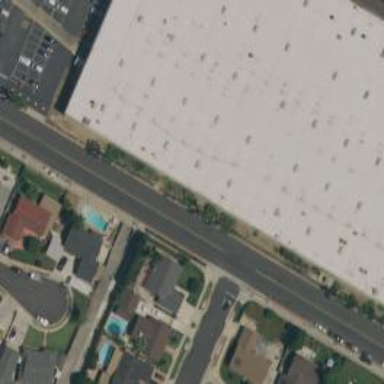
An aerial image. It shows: Alleyway designated as service road.